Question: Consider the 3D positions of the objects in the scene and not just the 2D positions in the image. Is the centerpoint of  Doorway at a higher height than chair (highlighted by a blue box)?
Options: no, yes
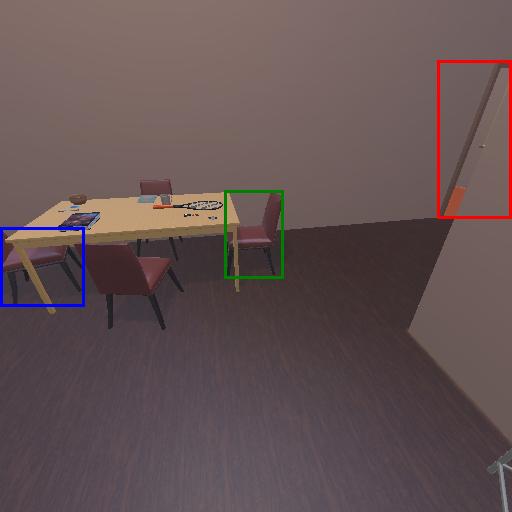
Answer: no